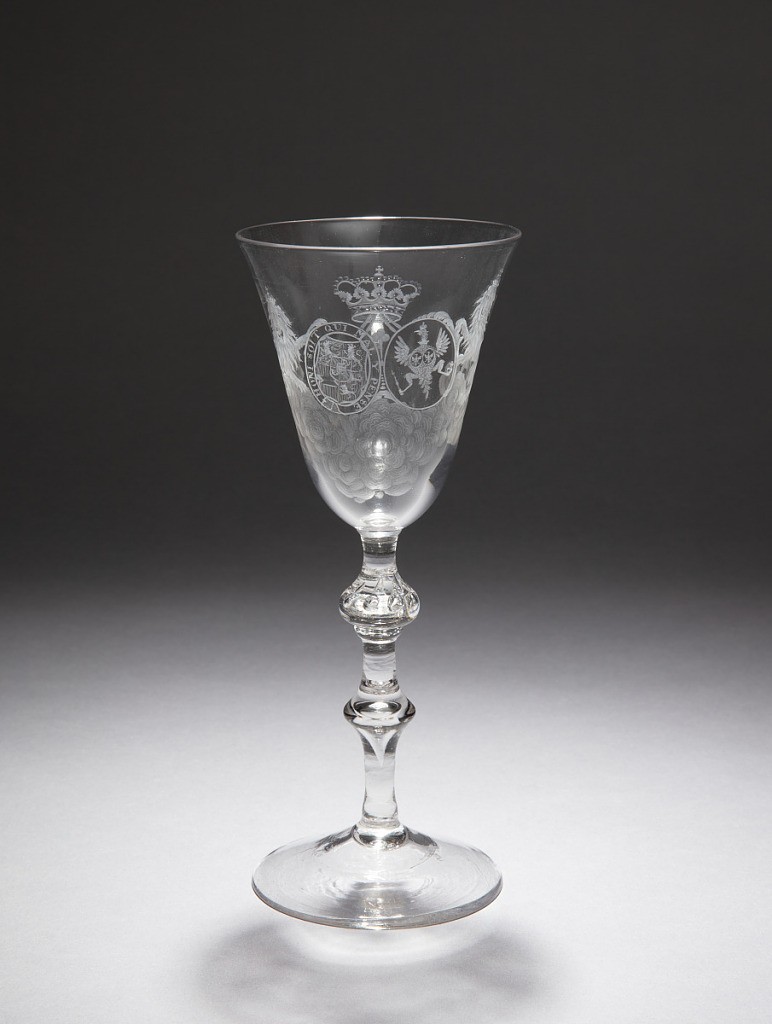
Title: Wine Glass Commemorating Prince William V (1748–1806), Governor of the Netherlands, and Princess Wilhelmina of Prussia (1751–1820)
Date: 1767–1775
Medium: lead glass
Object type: drinking glass
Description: Wine glass with a  rounded funnel bowl. The remarkably narrow stem consists of a baluster knob with two rows of inserted air bubbles, underneath which is a small flattened knob, a straight part and a swelling with inserted air drop. Conical foot.

On the bowl hanging from a crown are the coats of arms of William V and his wife Princess Wilhelmina of Prussia. Around the coat of arms of William a stylized garter with his motto: HONI SOIT QUI MALY PENSE ("Shame on anyone who thinks evil of it"). The coats of arms are held by two wild roaring lions, one laying and one standing. Underneath very fine engraved clouds.